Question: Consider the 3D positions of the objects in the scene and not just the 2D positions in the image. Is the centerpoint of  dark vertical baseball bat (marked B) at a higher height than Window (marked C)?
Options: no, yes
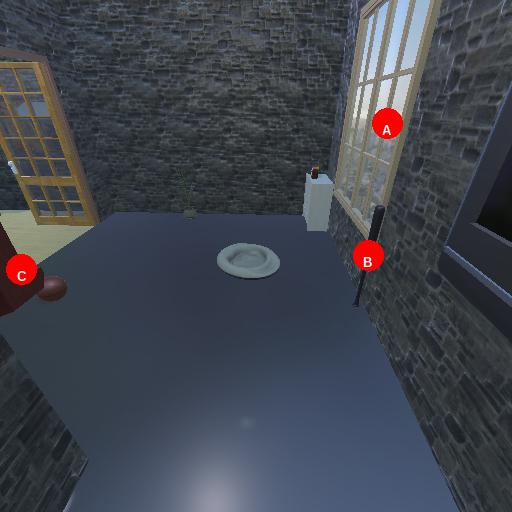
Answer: no